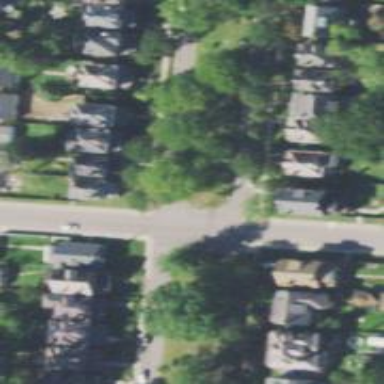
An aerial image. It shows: Neighbourhood designated as historic district.